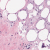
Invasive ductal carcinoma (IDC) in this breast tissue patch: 0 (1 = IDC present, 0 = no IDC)